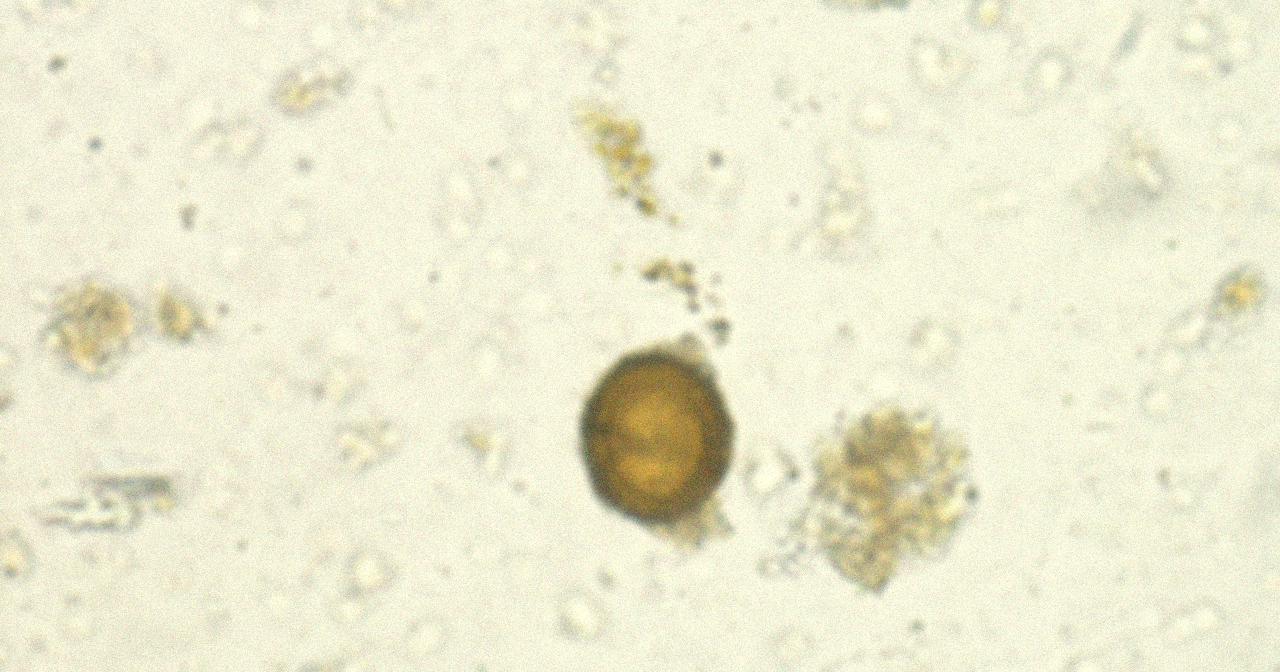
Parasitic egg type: Taenia spp. egg